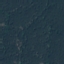
Land use / land cover: Forest